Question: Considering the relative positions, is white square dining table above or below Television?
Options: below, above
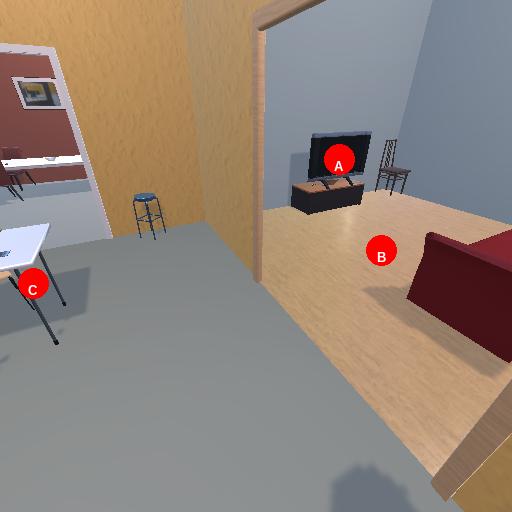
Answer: below